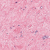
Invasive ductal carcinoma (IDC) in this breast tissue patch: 0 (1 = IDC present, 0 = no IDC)